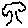
Label: tree